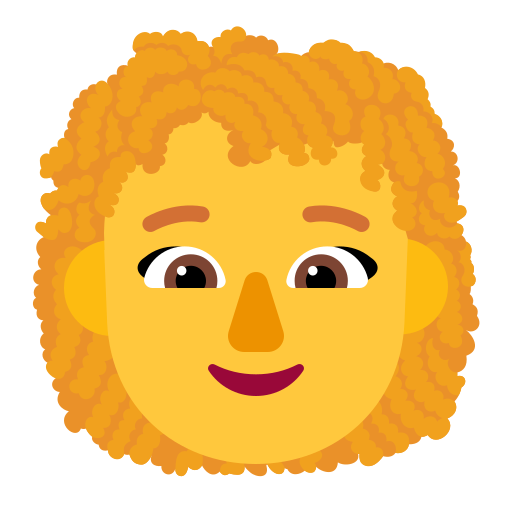
woman curly hair flat default